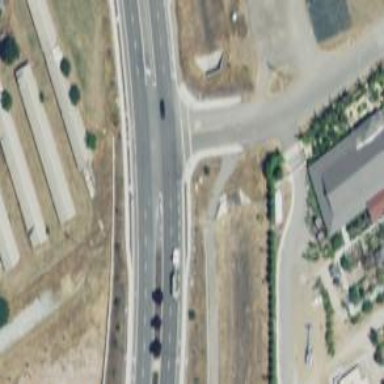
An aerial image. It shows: Asphalt road classified as trunk highway.